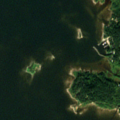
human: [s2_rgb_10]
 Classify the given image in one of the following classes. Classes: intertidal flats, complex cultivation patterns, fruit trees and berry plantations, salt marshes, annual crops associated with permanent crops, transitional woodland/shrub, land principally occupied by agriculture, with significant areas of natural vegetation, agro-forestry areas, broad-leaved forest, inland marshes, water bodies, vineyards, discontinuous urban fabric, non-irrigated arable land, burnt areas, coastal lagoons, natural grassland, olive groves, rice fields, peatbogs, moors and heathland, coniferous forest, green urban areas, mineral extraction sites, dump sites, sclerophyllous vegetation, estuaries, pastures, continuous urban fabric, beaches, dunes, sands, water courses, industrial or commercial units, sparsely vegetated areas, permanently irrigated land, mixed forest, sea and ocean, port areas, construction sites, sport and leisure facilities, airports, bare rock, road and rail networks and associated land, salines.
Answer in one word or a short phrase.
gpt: broad-leaved forest, mixed forest, sea and ocean